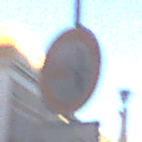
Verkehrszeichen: VerbotUeberholenEinspurigeFahrzeuge
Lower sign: ZeitangabenMitBeschraenkungAufWochentage8
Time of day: SunriseSunset
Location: Outdoor (Urban)
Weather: Clear
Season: NotSpecified
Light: Natural